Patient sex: M
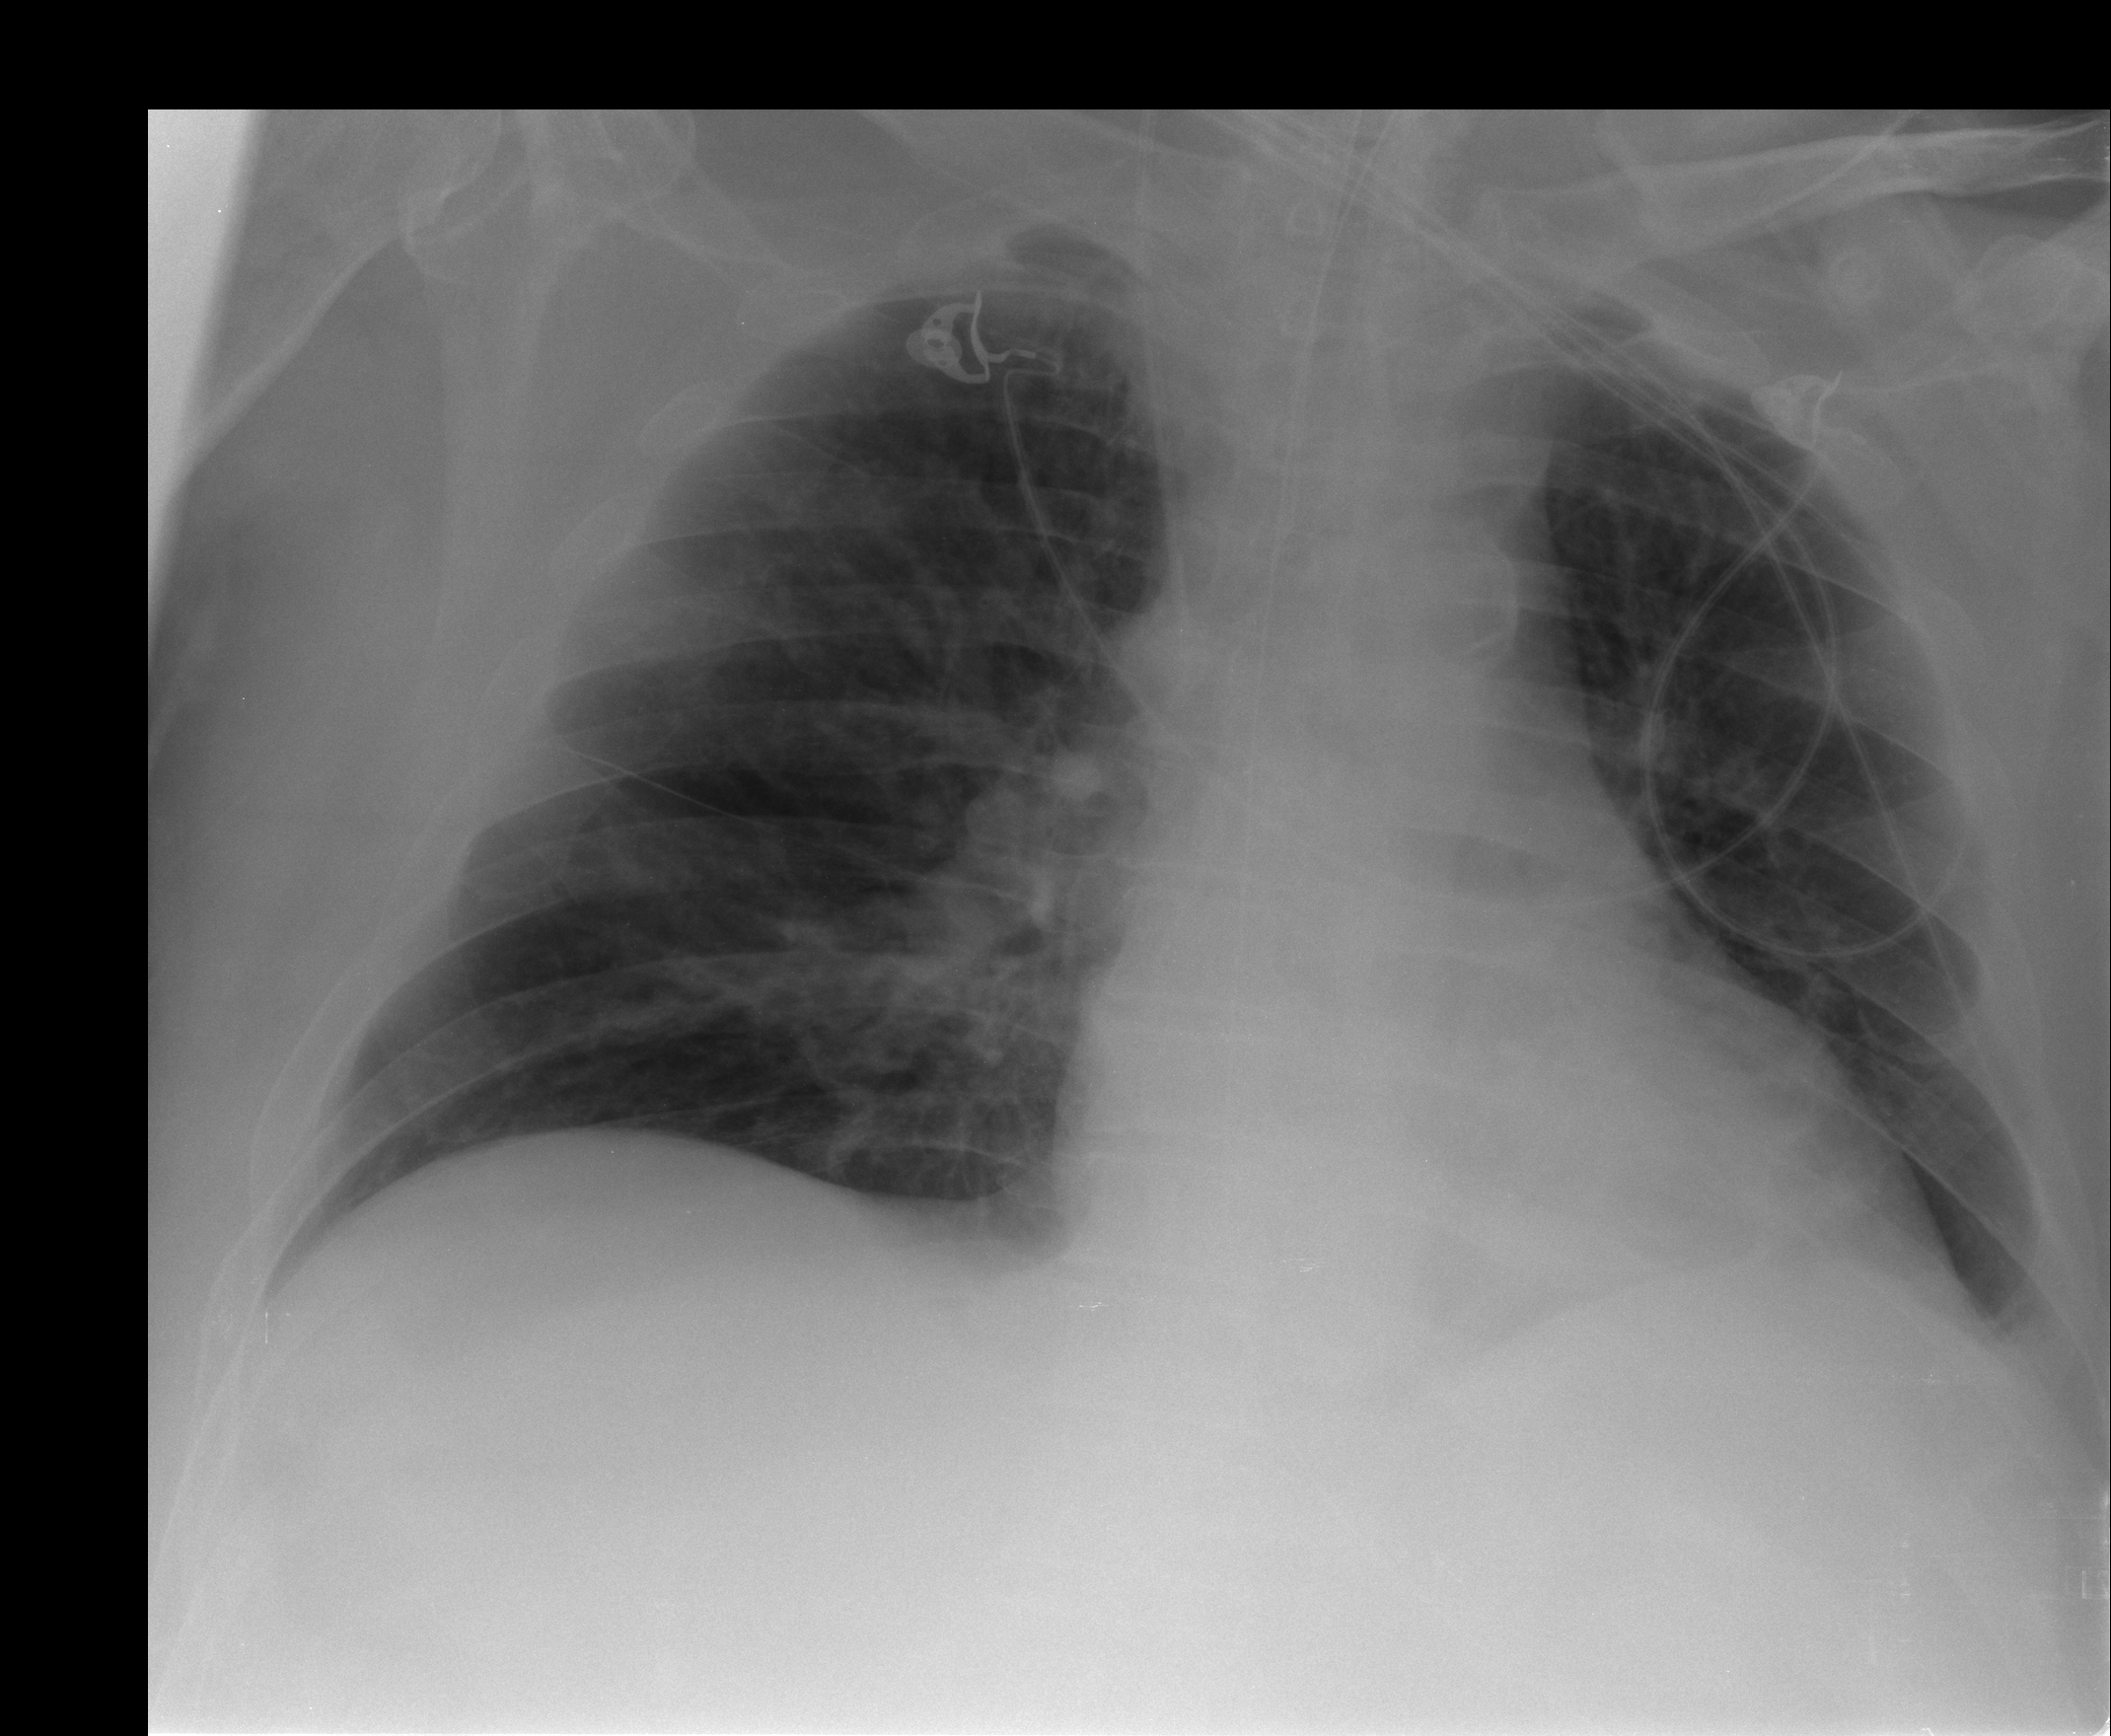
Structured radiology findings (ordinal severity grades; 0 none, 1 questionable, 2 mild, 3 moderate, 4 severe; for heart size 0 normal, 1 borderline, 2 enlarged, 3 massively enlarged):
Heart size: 1
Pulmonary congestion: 1
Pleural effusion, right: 1
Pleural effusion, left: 2
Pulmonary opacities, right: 0
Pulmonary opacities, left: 0
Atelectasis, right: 2
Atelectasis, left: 2